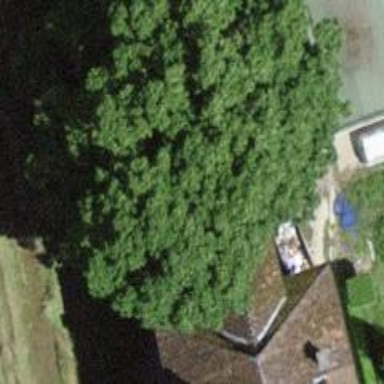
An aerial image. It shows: Single tag "natural: tree."